Field crop: maize
Growth stage: 2
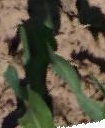
Species: maize